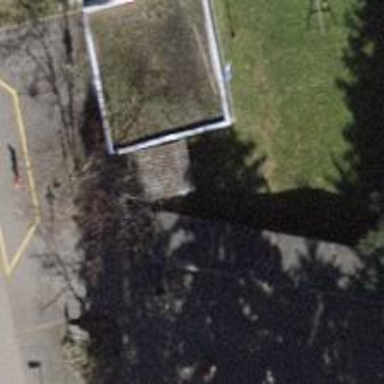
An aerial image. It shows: Group of garages.